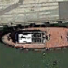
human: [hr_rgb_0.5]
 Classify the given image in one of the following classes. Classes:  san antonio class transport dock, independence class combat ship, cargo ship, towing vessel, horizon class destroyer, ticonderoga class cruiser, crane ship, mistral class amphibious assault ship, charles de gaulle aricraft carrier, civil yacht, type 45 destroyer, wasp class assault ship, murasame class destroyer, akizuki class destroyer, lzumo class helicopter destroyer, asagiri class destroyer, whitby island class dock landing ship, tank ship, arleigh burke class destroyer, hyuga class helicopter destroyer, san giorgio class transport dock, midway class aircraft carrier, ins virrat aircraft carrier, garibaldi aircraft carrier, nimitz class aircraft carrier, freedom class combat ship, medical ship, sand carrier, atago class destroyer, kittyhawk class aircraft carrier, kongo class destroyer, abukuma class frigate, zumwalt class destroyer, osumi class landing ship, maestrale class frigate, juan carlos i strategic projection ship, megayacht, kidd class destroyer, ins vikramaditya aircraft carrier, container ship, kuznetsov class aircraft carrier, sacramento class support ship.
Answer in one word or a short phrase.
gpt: Towing vessel